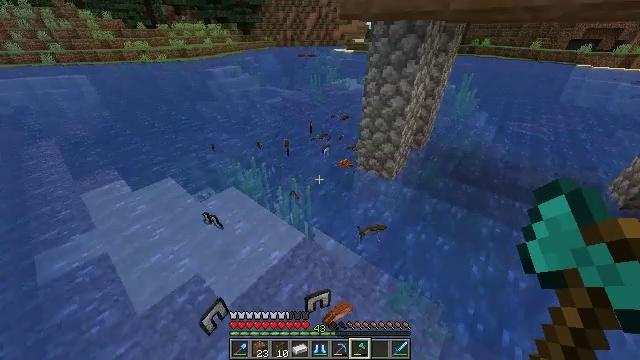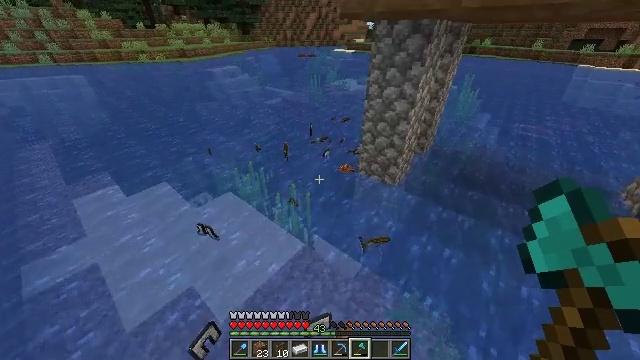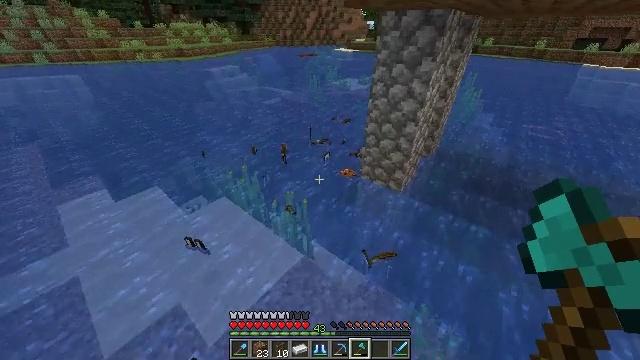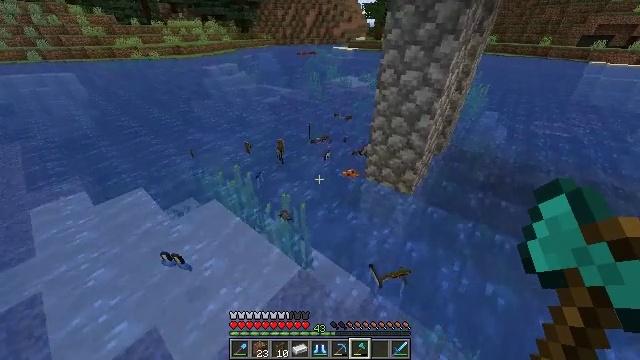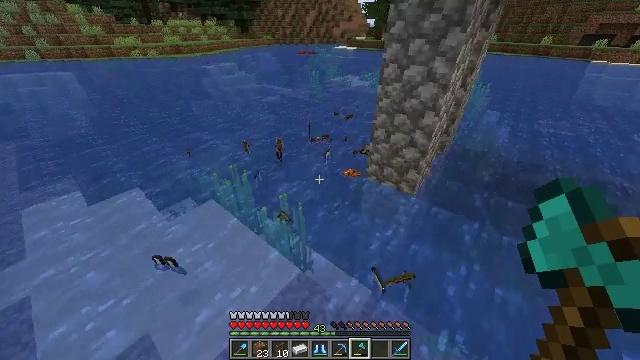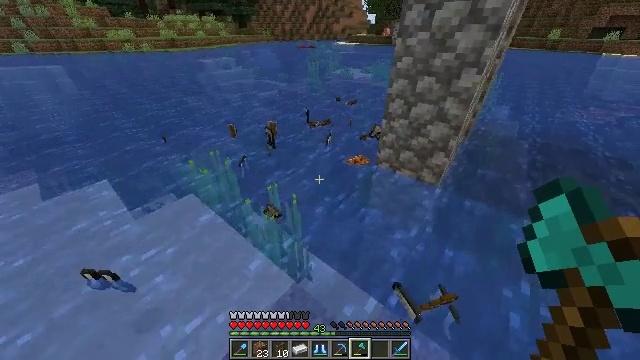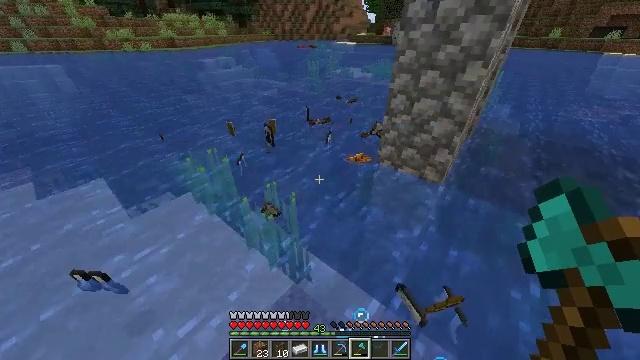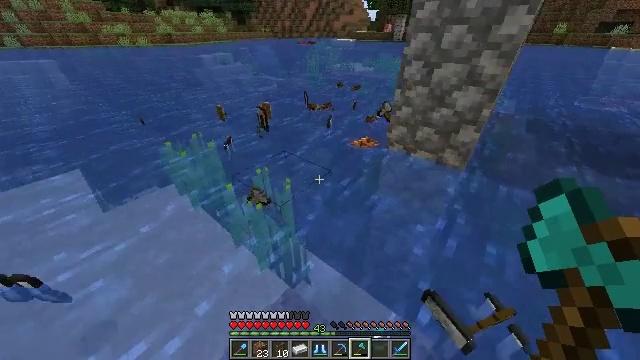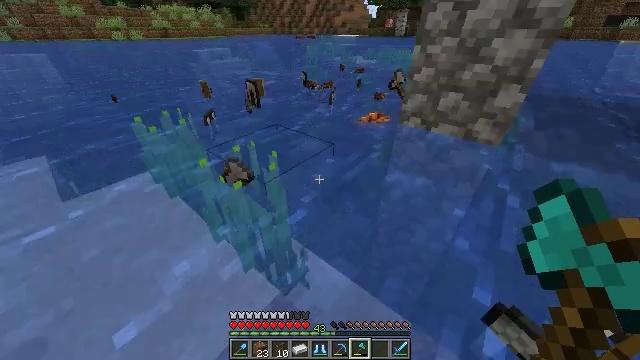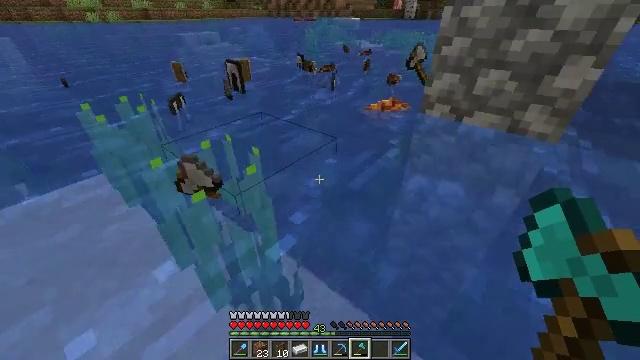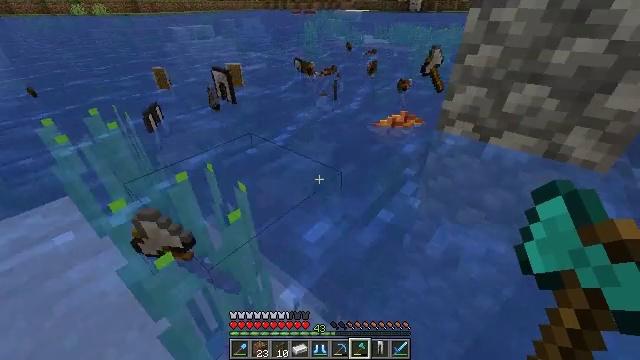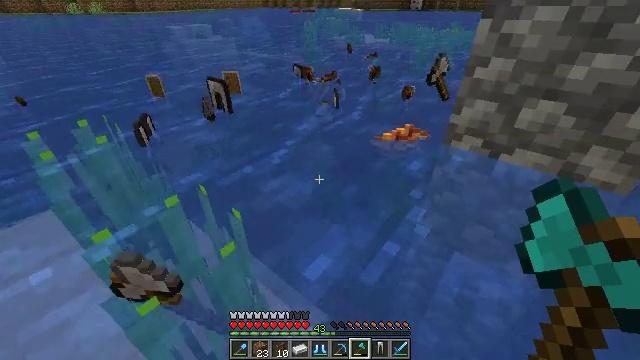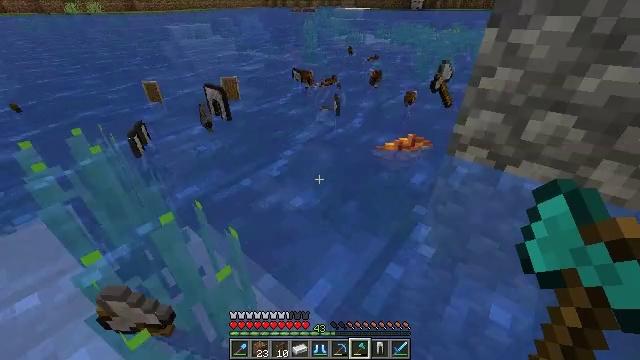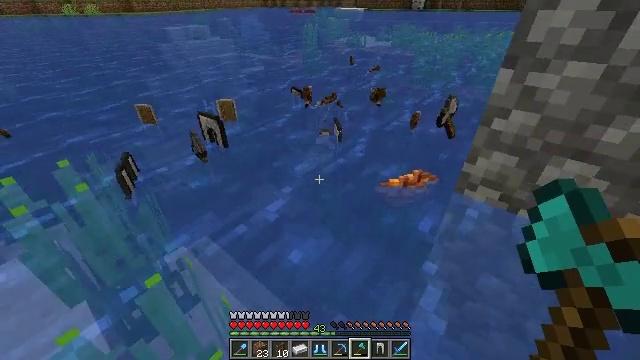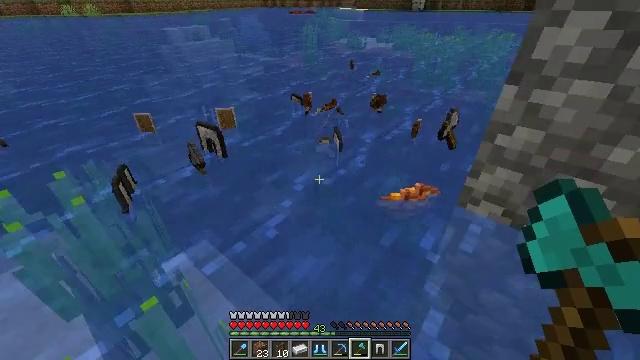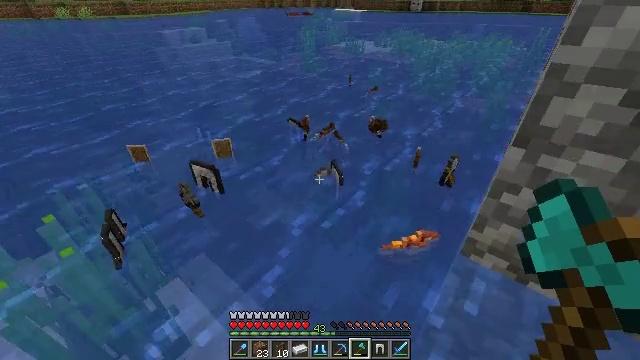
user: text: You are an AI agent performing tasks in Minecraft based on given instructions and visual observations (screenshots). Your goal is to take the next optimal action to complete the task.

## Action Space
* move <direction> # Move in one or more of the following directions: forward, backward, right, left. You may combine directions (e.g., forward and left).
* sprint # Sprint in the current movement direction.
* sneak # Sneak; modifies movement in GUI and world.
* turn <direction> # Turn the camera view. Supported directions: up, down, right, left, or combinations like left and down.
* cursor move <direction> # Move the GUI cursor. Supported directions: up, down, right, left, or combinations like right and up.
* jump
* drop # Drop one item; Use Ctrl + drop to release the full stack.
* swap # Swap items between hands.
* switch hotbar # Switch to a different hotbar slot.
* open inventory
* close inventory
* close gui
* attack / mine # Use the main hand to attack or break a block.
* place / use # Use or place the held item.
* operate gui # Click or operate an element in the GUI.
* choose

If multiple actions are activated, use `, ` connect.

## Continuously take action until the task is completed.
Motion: motion action
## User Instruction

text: Remove chainmail leggings from the inventory.
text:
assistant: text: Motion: move forward, jump
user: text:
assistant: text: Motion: move forward, jump
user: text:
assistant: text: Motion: move forward, jump
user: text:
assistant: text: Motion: move forward, jump
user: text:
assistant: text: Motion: move forward, sprint, jump
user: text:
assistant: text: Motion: move forward, sprint, jump
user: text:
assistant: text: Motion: move forward, sprint, jump
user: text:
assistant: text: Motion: move forward, sprint, jump
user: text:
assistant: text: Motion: move forward, jump
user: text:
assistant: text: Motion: move forward, jump
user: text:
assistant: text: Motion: move forward, jump
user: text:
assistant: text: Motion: move forward, sprint, jump
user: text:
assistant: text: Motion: move forward, sprint, jump
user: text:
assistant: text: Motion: move forward, sprint, jump
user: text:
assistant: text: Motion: move forward, jump
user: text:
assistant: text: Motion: move forward, turn right, jump
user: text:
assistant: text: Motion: move forward, turn right, jump
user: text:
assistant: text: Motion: move forward, sprint, turn right, jump
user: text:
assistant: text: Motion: move forward, sprint, turn right, jump
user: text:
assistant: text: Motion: move forward, sprint, turn right, jump
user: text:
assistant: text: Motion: move forward, sprint, jump
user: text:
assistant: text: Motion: move forward, jump
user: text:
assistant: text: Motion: move forward, jump
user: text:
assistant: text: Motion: move forward, jump
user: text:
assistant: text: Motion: move forward, sprint, jump
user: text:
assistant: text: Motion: move forward, sprint, jump
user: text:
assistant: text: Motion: move forward, sprint, turn left, jump
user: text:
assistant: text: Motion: move forward, sprint, turn left, jump
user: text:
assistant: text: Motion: move forward, jump
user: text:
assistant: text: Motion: move forward, jump